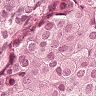
Metastatic tissue present: yes